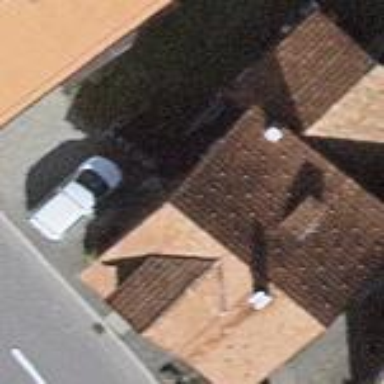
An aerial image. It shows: Detached building.